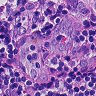
Metastatic tissue present: yes